Field crop: maize
Growth stage: 2
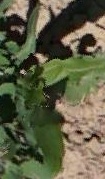
Species: maize